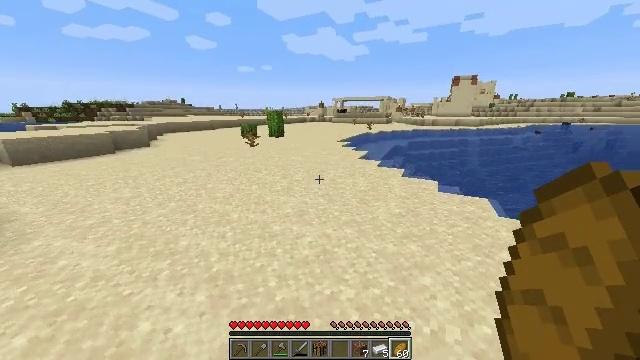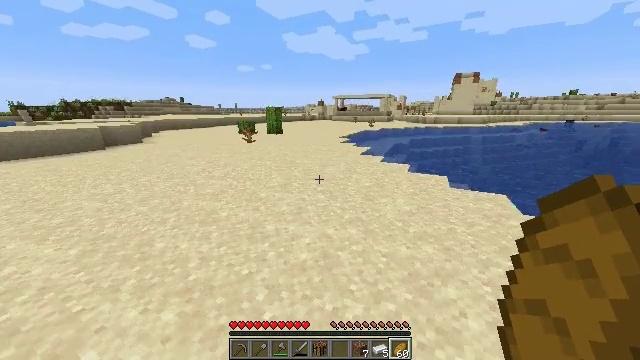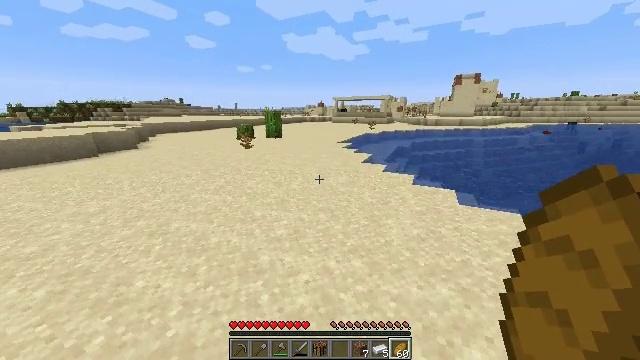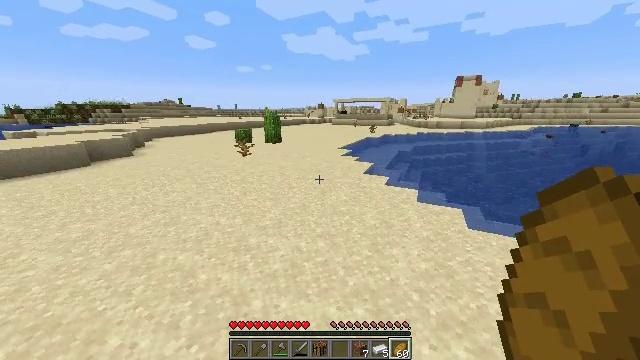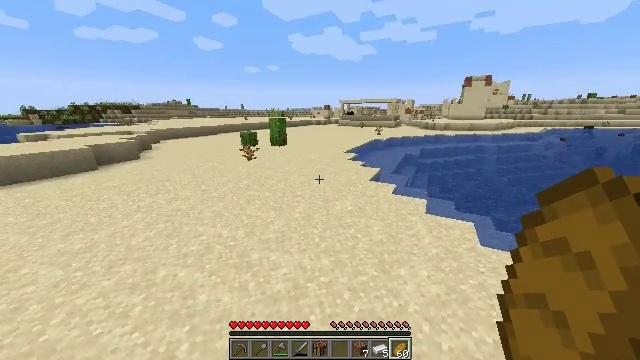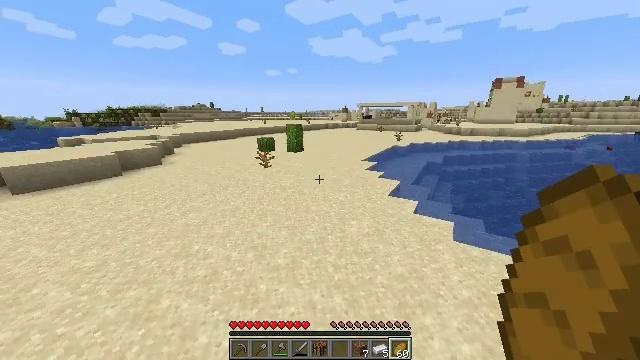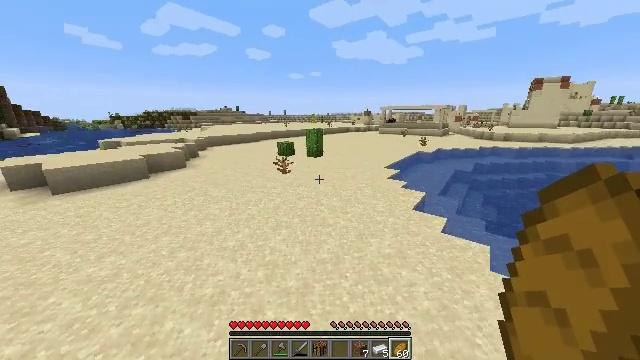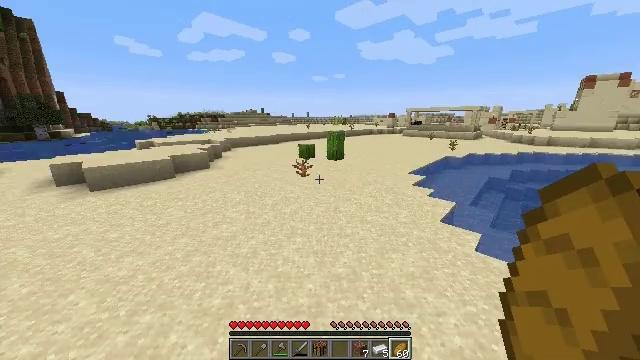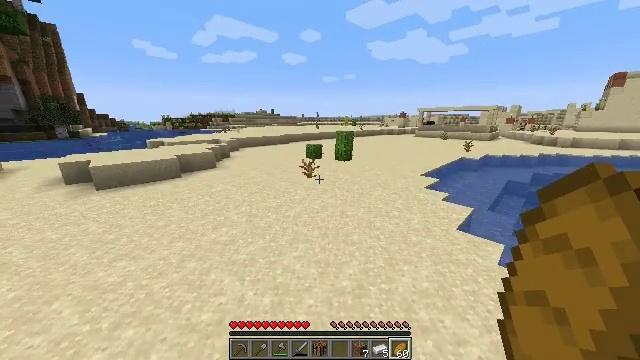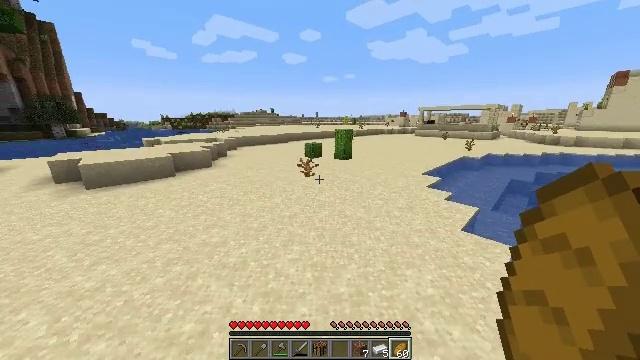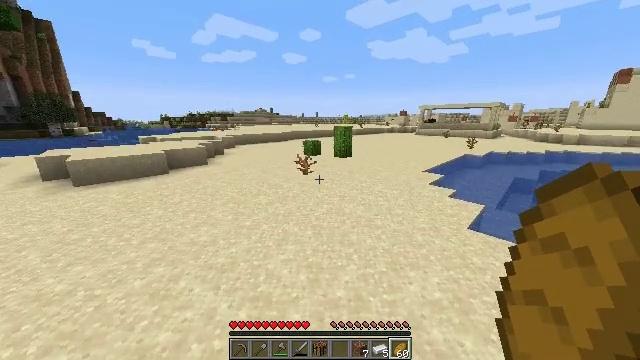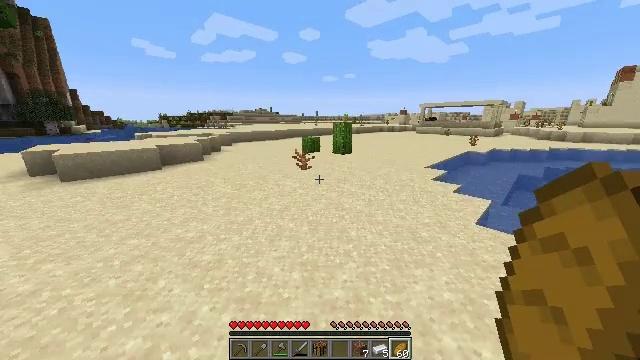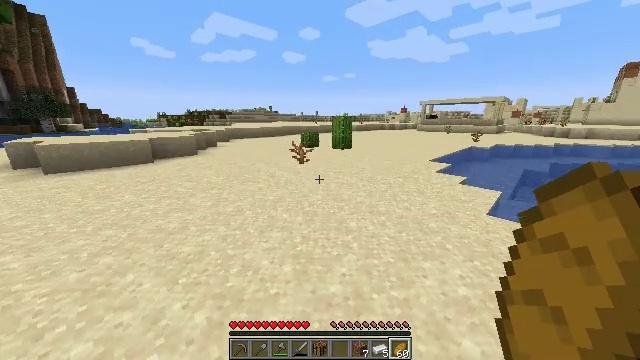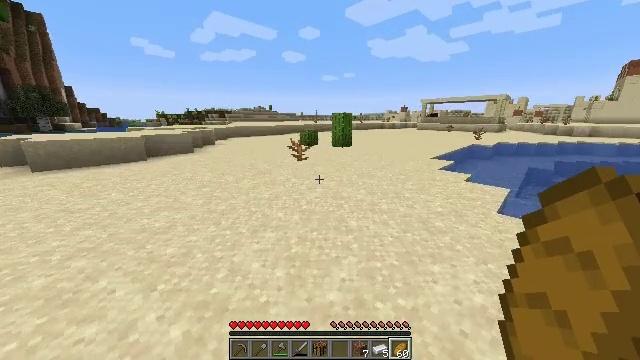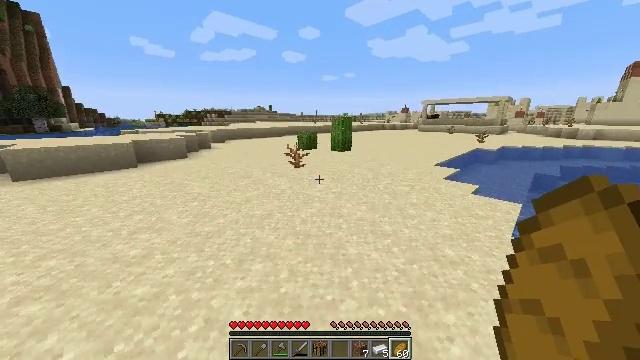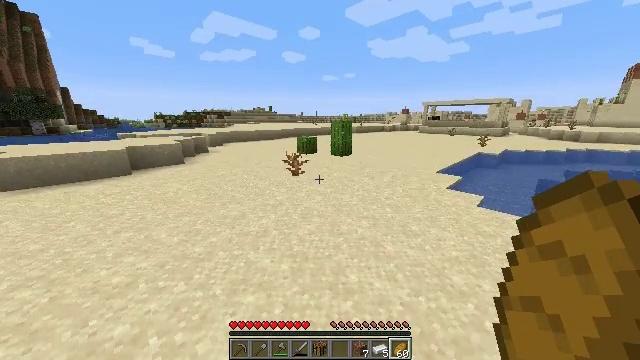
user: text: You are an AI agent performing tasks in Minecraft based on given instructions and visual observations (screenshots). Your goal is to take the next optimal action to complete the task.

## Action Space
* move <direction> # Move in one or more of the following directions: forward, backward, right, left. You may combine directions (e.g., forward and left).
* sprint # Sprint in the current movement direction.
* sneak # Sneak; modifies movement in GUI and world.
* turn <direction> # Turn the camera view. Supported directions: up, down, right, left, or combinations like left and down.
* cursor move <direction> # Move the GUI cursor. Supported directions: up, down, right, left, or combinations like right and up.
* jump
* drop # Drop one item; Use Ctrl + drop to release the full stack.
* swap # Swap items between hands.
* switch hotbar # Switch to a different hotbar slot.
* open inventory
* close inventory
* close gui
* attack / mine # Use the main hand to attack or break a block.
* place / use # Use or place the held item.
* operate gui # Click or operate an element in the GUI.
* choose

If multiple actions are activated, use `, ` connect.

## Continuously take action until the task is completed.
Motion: motion action
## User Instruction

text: Collect the lime bed for later use.
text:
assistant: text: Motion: move forward, sprint, jump
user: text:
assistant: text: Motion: move forward, sprint, jump
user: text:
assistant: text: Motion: move forward, sprint, jump
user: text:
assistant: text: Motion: move forward, sprint, turn left, jump
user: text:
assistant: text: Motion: move forward, sprint, turn left, jump
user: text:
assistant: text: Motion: move forward, sprint, turn left, jump
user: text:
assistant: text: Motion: move forward, sprint, turn left, jump
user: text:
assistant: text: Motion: move forward, sprint, turn left, jump
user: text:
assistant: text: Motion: move forward, sprint, jump
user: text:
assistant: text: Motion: move forward, sprint, jump
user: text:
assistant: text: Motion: move forward, sprint, jump
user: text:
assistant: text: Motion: move forward, sprint, jump
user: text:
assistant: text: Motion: move forward, sprint, jump
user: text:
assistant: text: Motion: move forward, sprint, jump
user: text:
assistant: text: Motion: move forward, sprint, jump
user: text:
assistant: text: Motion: move forward, sprint, jump
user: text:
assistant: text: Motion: move forward, sprint, jump
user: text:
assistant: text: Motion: move forward, sprint, jump
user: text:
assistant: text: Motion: move forward, sprint, jump
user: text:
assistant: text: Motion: move forward, sprint, jump
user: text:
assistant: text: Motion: move forward, sprint, jump
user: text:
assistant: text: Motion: move forward and move right, sprint, jump
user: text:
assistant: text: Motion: move forward and move right, sprint, jump
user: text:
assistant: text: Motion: move forward and move right, sprint, jump
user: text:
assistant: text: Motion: move forward and move right, sprint, jump
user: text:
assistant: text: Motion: move forward and move right, sprint, jump
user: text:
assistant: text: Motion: move forward and move right, sprint, turn left, jump
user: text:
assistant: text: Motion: move forward and move right, sprint, jump
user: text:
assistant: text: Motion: move forward and move right, sprint, jump
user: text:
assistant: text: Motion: move forward and move right, sprint, jump